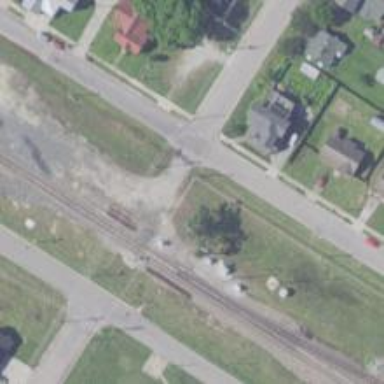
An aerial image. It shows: Railway signal.